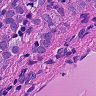
Metastatic tissue present: yes